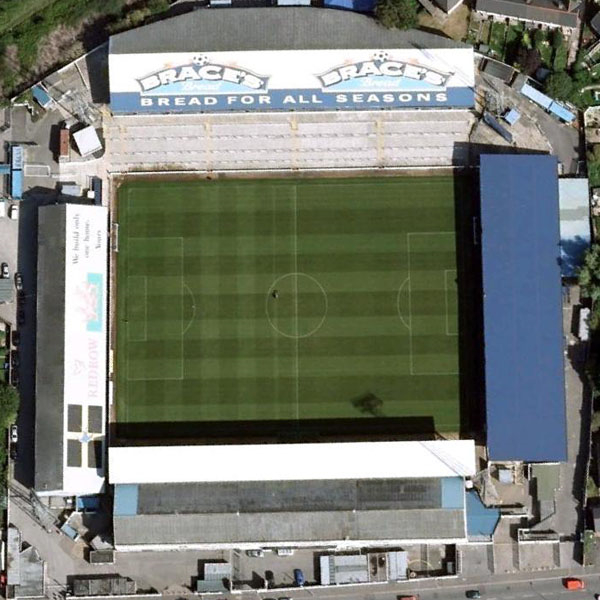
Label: Stadium